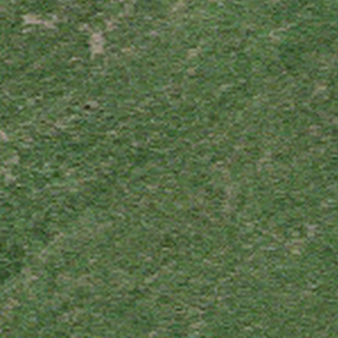
Label: other